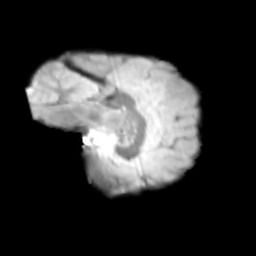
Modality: T2w
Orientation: sagittal
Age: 11
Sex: male
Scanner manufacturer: siemens
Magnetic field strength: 3 T
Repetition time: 3.8 s
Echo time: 0.07 s